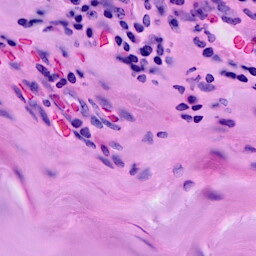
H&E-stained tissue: Breast